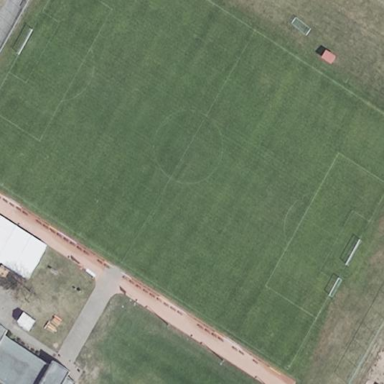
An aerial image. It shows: Soccer pitch with grass surface for leisure land.